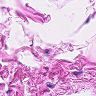
Metastatic tissue present: no